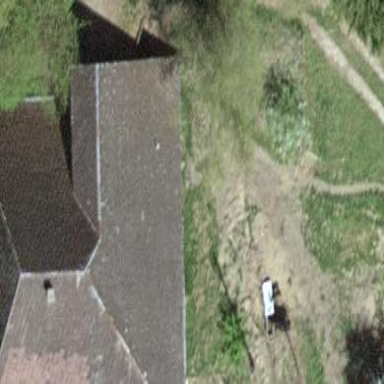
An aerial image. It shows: Farm building.